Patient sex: M
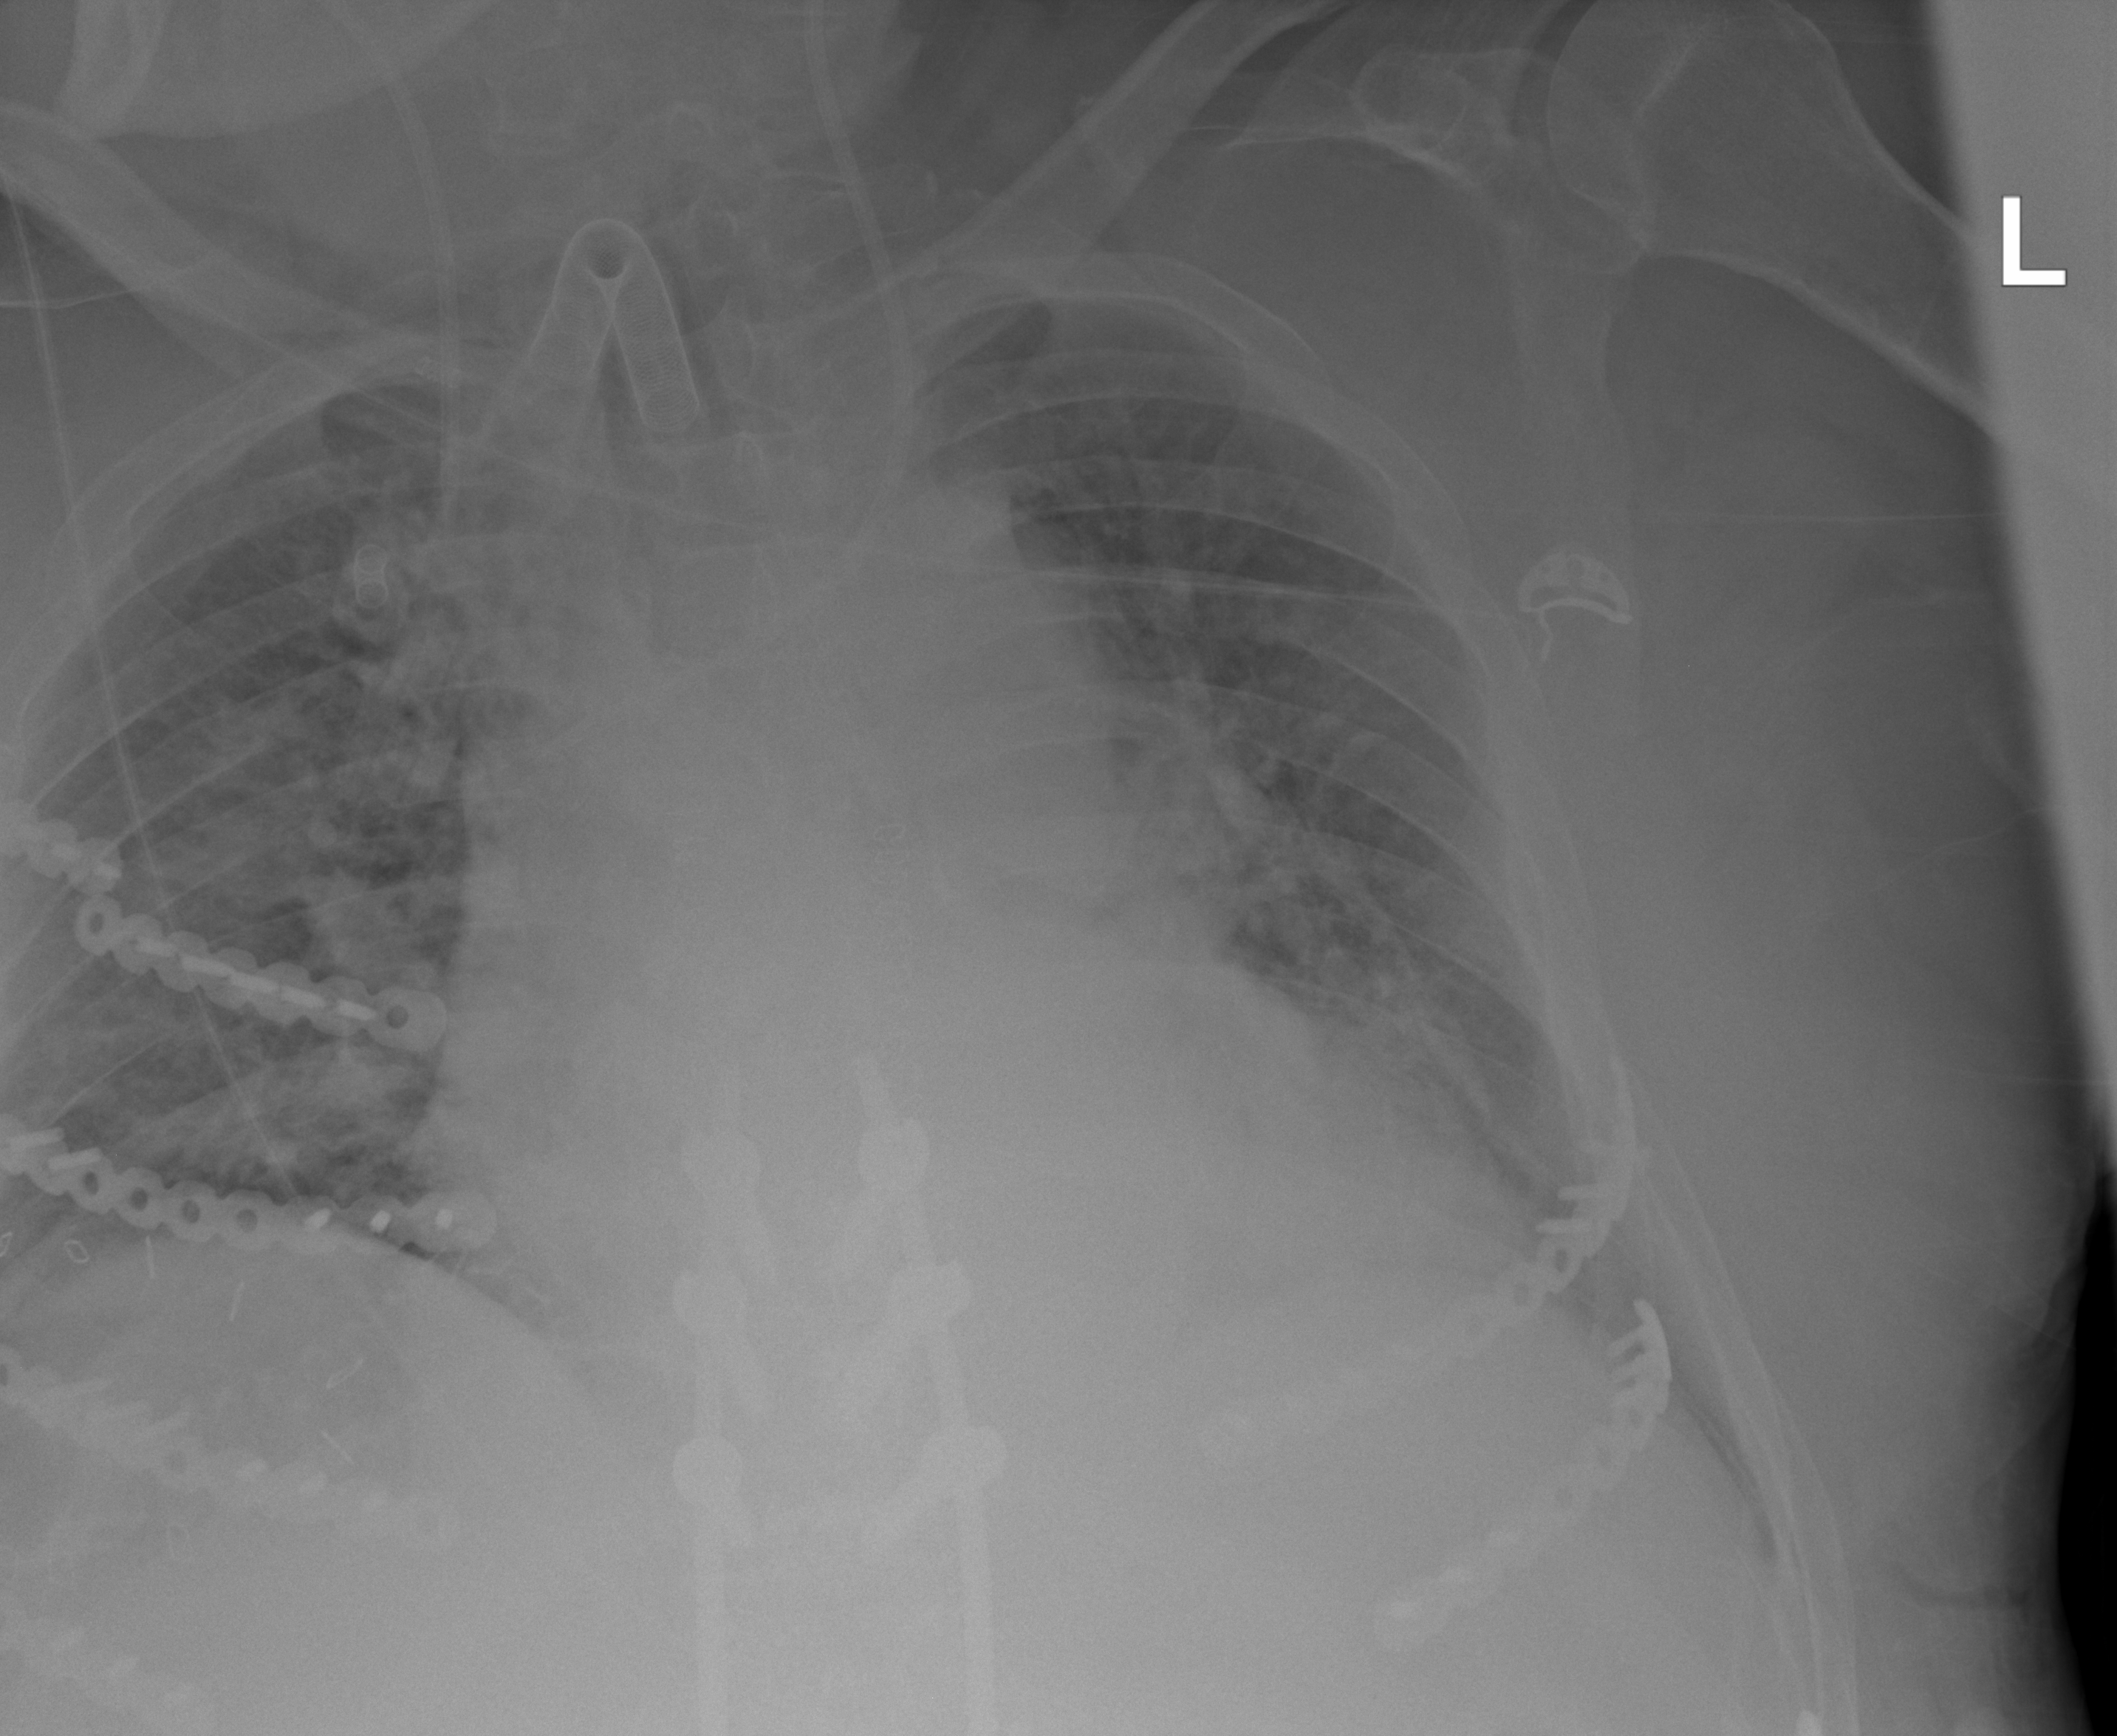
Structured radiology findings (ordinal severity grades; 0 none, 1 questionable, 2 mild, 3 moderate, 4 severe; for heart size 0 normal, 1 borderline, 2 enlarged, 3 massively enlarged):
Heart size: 2
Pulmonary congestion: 2
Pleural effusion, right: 0
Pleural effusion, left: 0
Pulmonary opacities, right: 2
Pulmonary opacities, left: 2
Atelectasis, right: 2
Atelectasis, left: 2